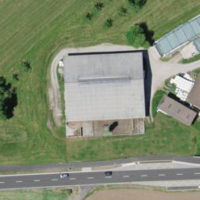
EUNIS habitat code: 54
Species observed at this site:
Columba palumbus